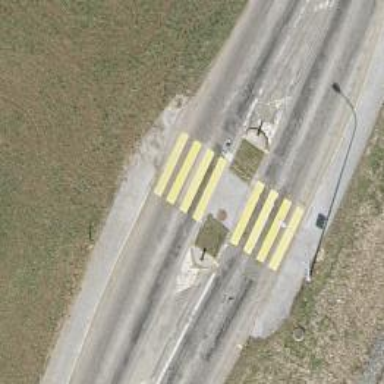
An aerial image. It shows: Zebra crossing on the road.